Current action and preconditions to check: trajectory_clear

Your task: For each precondition in the list above, predict whether it will hold at this action.

Consider the current scene as observed from the mobile robot's camera, and analyze the predicted future states of all dynamic agents (e.g., people, animals, vehicles, or any moving entities) within the NEXT SECOND.

IMPORTANT: Only answer "very likely" if you are absolutely certain—based on strong, clear evidence—that a dynamic agent will violate the precondition in the predicted future state. Do NOT answer "very likely" for unlikely, ambiguous, or low-probability risks.

Ask yourself for each precondition: Is there a high probability, with clear and convincing evidence, that the predicted future states of any dynamic agent will interfere with the predicted future state of the currently executing action within the NEXT SECOND, causing that precondition to fail?

Assess the risk level based on these predictions. Use "likely" or "very likely" if motions create a clear risk of interference.

Use "neutral" or "improbable" if agents are nearby but their predicted paths are clearly diverging or non-conflicting.

Failure Risk Categories: "very improbable", "improbable", "neutral", "likely", "very likely"

Answer Format: Output ONLY the probability_of_failure value from these categories: "very improbable", "improbable", "neutral", "likely", "very likely"

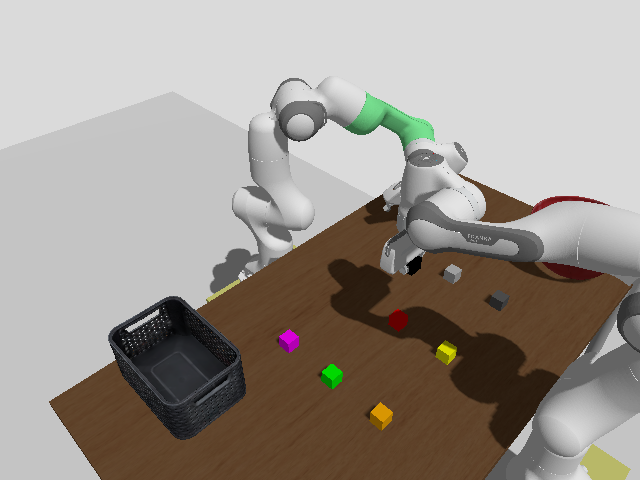

Answer: very improbable